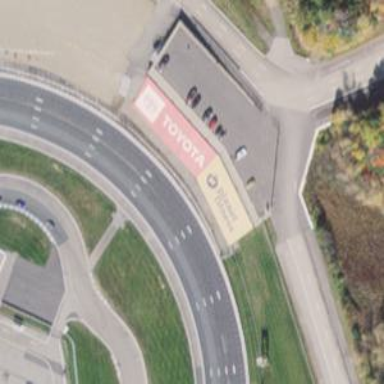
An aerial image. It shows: Motor sport raceway with asphalt surface.